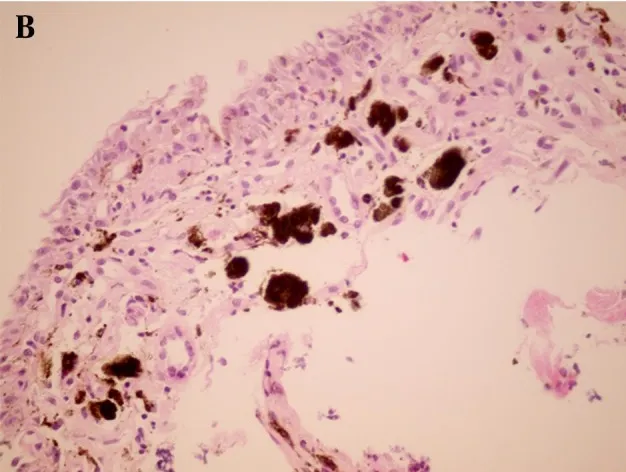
B. Lamina Properia Shows Many Heavily Pigmented Cells. (H & E X250).
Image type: pathology (h&e)